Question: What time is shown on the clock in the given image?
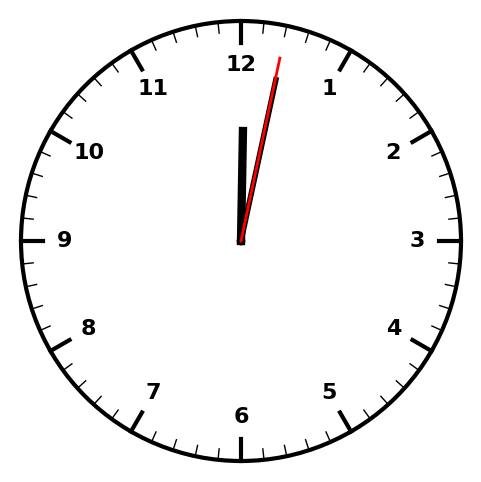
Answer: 12:02:02